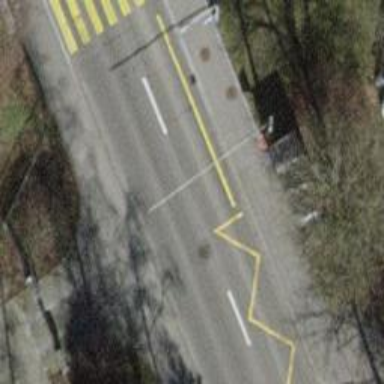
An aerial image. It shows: Trolleybus stop position for public transport.